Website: apple
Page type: payment
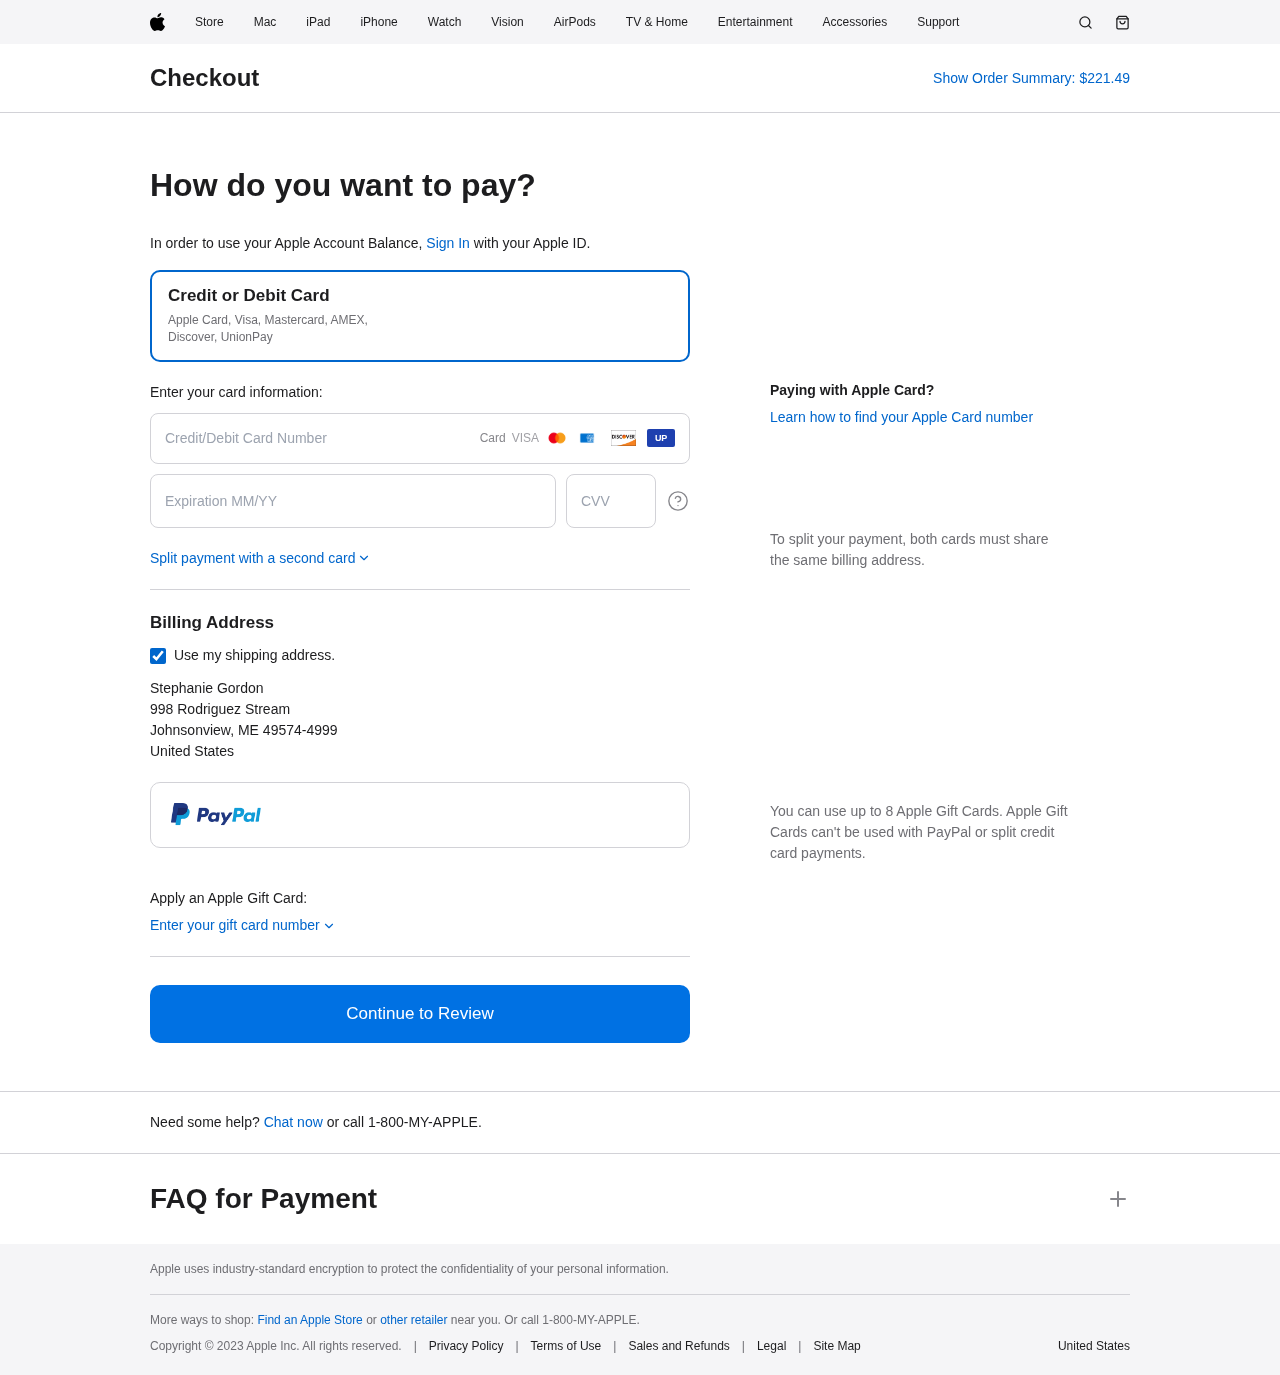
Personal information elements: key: PII_CARD_CVV
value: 265
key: PII_CARD_EXPIRY
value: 09/26
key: PII_CARD_NUMBER
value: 2569 0333 2257 6331
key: PII_COUNTRY
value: United States
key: PII_FULLNAME
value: Stephanie Gordon
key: PII_STREET
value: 998 Rodriguez Stream
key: PII_CITY_STATE_ZIP
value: Johnsonview, ME 49574-4999
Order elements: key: ORDER_TOTAL
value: $221.49